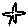
Label: star